Question: I need to make a function where I can pass a control in the parameters, then check in
a select case statement what control it is and reutrn for every specific control a specific string:
'''
Private Function OptionInfoHover(sender As Object, e As EventArgs) As String
Select Case sender
Case sender Is TextBox1
Return "dsfsdf"
Case sender Is CheckBox3
Return "dfsdfsdf"
Case sender Is RadioButton1
Return "sfdsfrad"
End Select
End Function
'''
This was my attempt.
But I get these errors:

Can someone help me out?
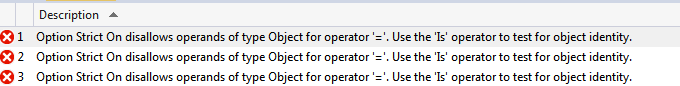
Answer: If i understood you're question wrong.. then please add some more information on what you want to do ,and also what are you using the return info for . And why it needs to be a function.
Else
You don't need a function for what you want to do.
Just add this code and put the MouseHover event of all controls on it.
Then use the ReturnString for you're return
'''
Dim ReturnString As String
Private Sub OptionInfoHover(sender As Object, e As EventArgs) Handles TextBox1.MouseHover, RadioButton1.MouseHover, CheckBox3.MouseHover
If sender Is TextBox1 Then
ReturnString = "TextBox1"
ElseIf sender Is CheckBox3 Then
ReturnString = "CheckBox3"
ElseIf sender Is RadioButton1 Then
ReturnString = "RadioButton1"
End If
MsgBox(ReturnString)
End Sub
'''